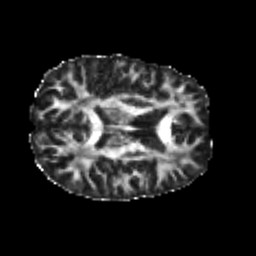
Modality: FA
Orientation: axial
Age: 23
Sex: male
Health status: healthy
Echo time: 0.074 s